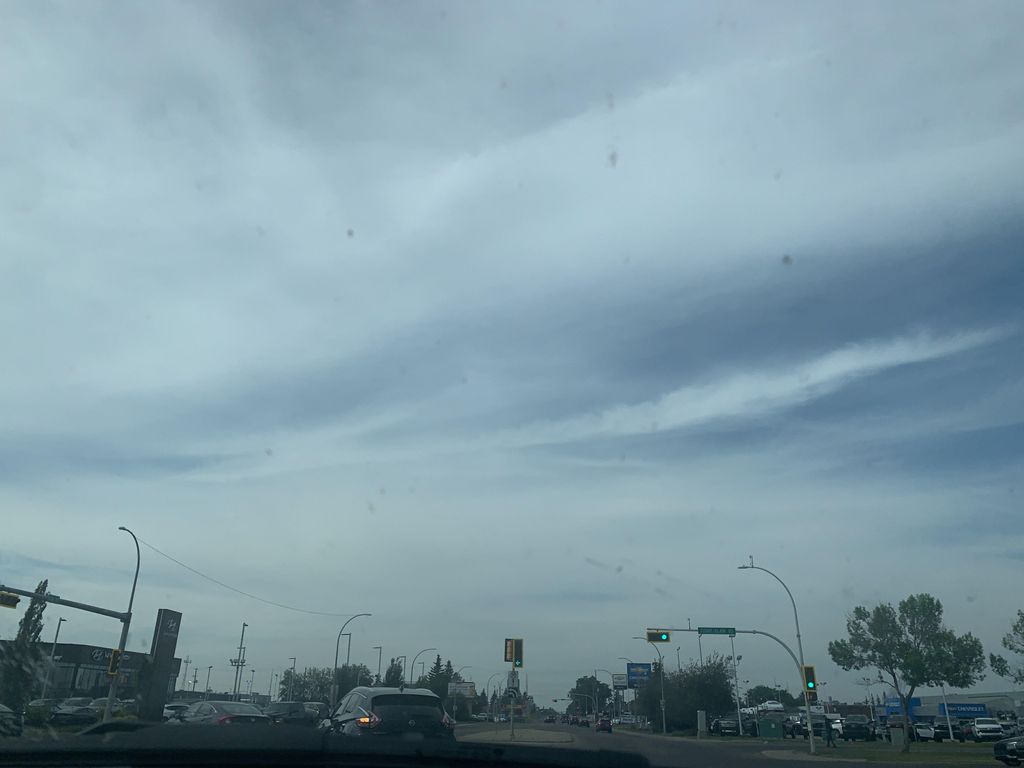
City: edmonton